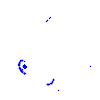
Particle: proton